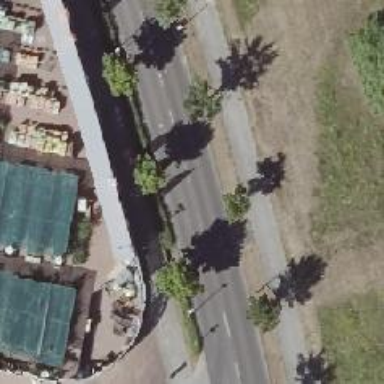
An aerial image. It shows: Asphalt footway with uncontrolled crossing.